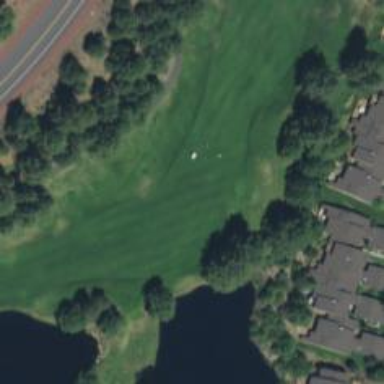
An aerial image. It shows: View of golf hole.